三年级 · 度量几何学
小红家和小明家在一条直线上, 小红家离学校 400 米, 小明家离学校 800 米, 小红家和小明家相距（）。
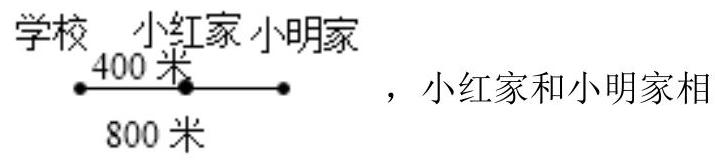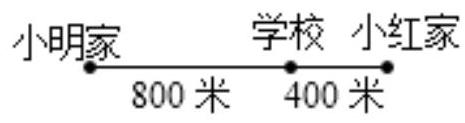
A. 400 米
B. 1200 米
C. 400 米或 1200 米
答案: C
解析: $\mathrm{C}$

【分析】如果小红家和小明家在学校的同一侧, 如图:

距 $(800-400=400)$ 米。如果小红家和小明家在学校的两侧, 如图:

小红家和小明家相距 $(800+400=1200)$ 米。

【详解】小红家和小明家可能相距 400 米, 也可能相距 1200 米。

故答案为: $\mathrm{C}$

【点睛】画图整理已知条件, 能使题目一目了然, 是解决问题的好策略。